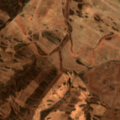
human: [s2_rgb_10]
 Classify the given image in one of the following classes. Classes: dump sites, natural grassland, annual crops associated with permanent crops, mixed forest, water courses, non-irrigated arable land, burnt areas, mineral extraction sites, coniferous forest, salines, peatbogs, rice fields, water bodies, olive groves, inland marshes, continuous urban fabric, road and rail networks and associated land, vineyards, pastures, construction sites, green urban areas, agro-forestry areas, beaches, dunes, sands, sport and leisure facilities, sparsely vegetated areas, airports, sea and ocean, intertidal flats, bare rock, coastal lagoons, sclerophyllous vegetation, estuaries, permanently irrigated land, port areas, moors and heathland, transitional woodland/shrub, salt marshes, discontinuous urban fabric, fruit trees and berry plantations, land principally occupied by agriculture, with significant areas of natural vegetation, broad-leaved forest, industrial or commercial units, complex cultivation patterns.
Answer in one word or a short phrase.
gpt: non-irrigated arable land, pastures, land principally occupied by agriculture, with significant areas of natural vegetation, natural grassland, sclerophyllous vegetation